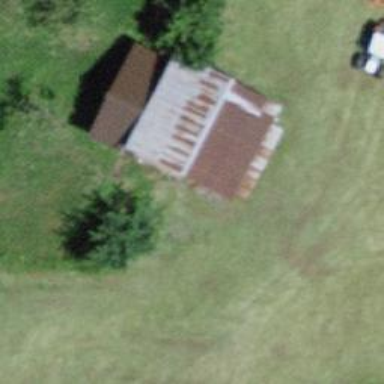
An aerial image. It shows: Barn.